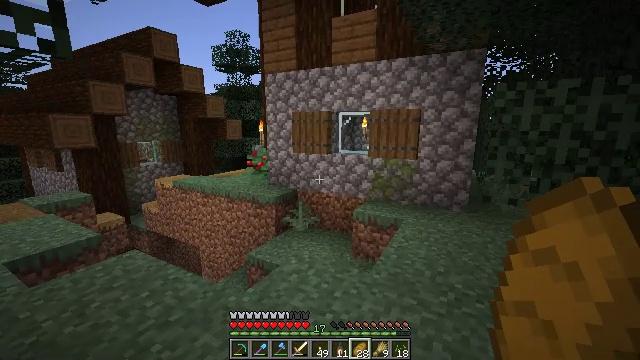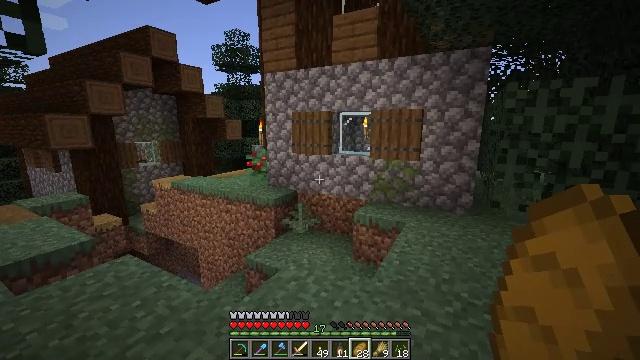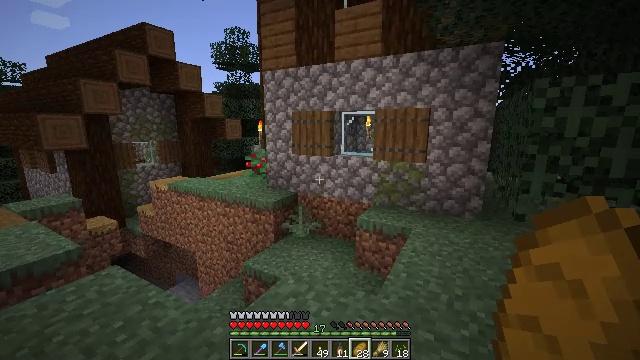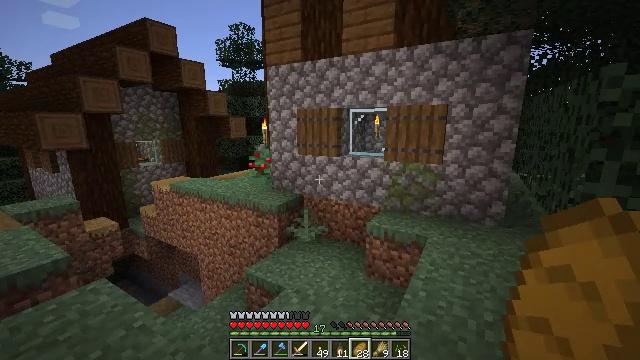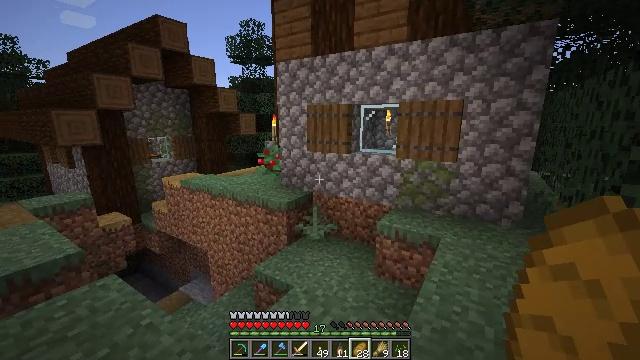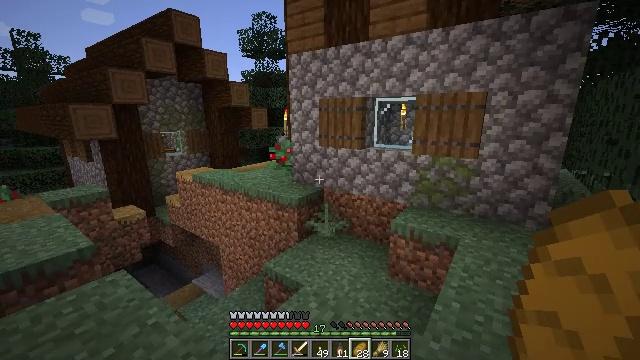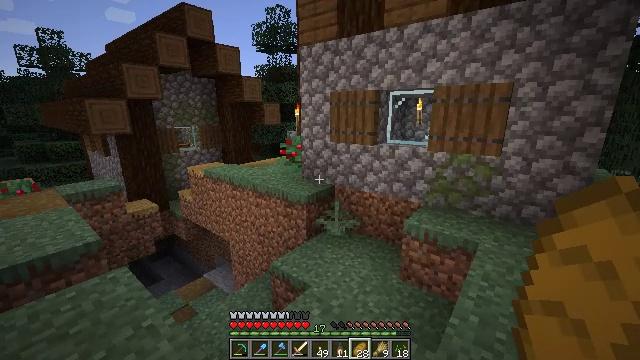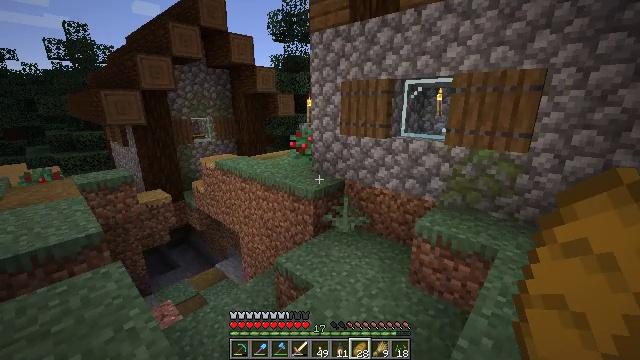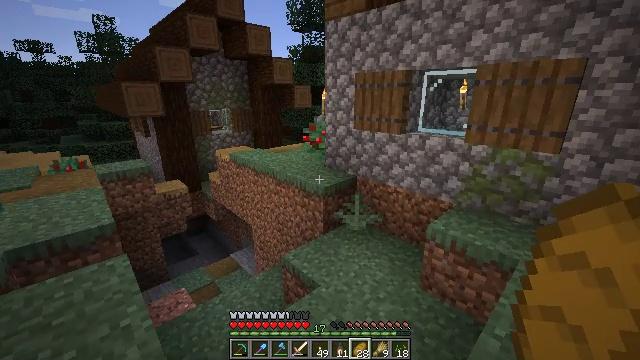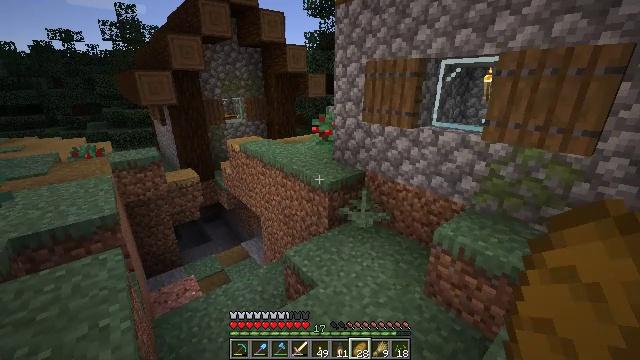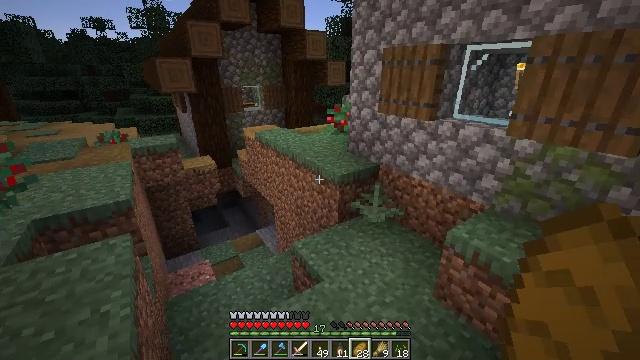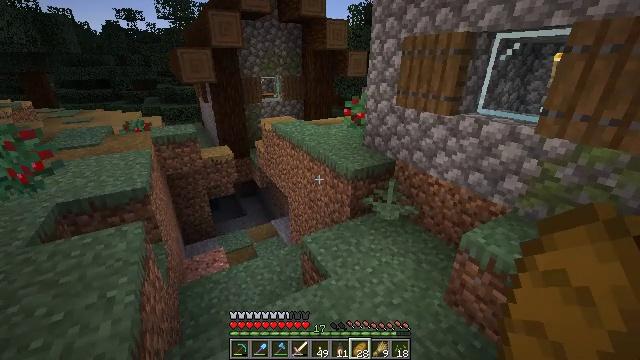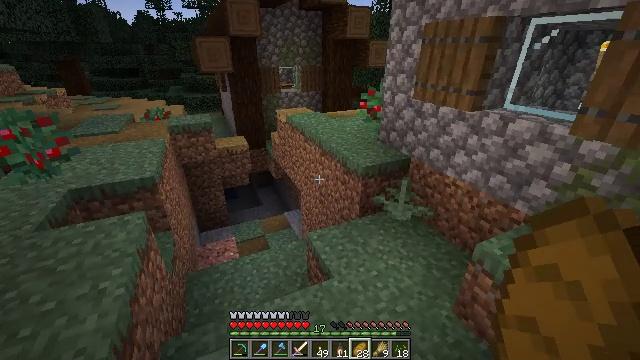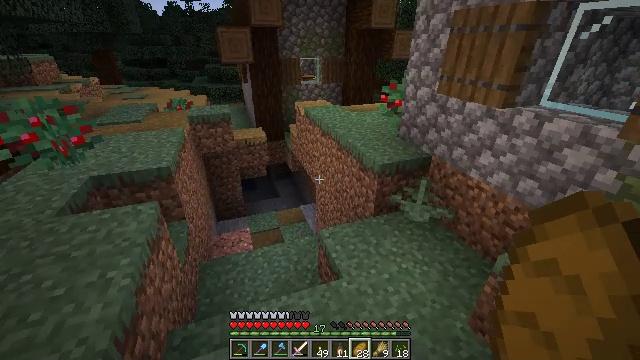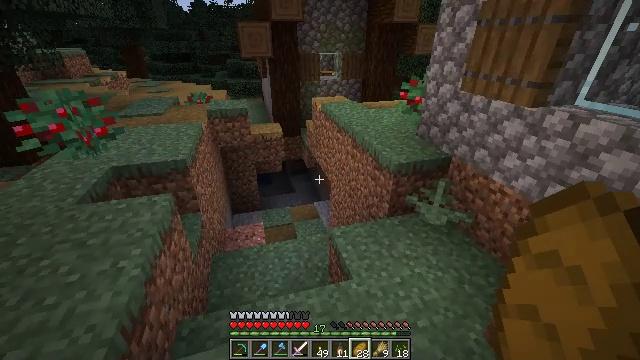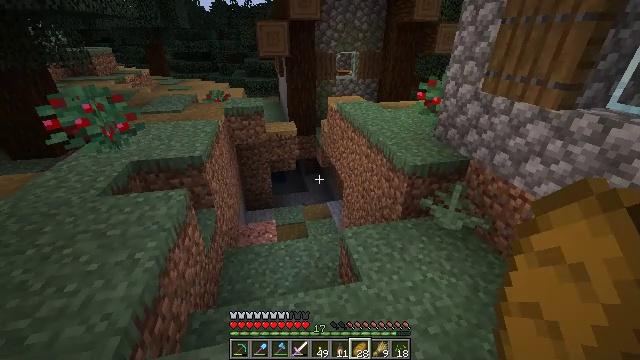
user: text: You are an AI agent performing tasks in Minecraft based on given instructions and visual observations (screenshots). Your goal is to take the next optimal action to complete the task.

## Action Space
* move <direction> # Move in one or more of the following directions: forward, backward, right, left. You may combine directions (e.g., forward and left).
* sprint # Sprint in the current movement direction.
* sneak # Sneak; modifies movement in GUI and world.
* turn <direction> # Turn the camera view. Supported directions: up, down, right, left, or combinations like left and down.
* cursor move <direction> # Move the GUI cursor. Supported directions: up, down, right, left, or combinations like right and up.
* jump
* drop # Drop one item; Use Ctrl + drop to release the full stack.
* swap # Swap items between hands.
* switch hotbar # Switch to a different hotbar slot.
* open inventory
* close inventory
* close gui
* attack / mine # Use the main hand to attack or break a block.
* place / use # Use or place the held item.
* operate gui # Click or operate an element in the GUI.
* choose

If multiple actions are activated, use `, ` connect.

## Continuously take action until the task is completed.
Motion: motion action
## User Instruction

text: Break the pumpkin to collect it.
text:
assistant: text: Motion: move forward
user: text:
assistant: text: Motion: move forward
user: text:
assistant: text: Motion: move forward, turn left
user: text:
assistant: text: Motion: move forward, turn left
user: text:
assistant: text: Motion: move forward and move right, turn left and down
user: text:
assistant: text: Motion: move forward and move right, turn left and down
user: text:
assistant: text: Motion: move forward and move right, turn left and down
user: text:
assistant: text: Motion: move forward and move right, turn left and down
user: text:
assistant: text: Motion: move forward and move right, turn left and down
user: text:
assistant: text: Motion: move forward and move right, turn left and down
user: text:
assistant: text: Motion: move forward and move right, turn left and down
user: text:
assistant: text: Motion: move forward, turn left and down
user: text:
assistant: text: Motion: turn left and down
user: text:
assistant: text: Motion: turn left
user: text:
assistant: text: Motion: turn left
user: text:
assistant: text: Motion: turn left
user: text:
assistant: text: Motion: move left, turn left
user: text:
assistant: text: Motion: move left, turn left
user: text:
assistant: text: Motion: move left
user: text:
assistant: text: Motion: move forward and move left
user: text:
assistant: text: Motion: move forward and move left
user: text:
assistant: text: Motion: move forward and move left
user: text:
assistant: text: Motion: move forward and move left, turn up
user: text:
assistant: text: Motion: move forward
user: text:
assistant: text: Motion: move forward
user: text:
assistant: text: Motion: move forward
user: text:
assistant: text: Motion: move forward
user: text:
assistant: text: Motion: move forward
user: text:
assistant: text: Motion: move forward
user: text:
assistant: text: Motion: move forward and move left